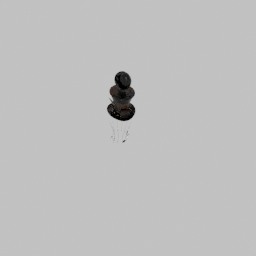
Label: people